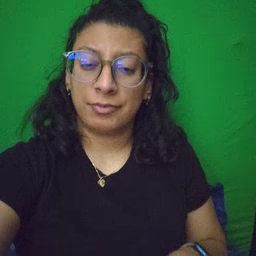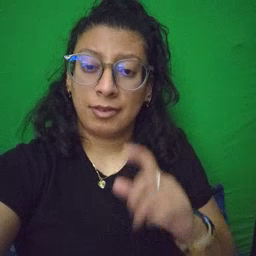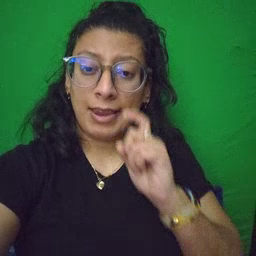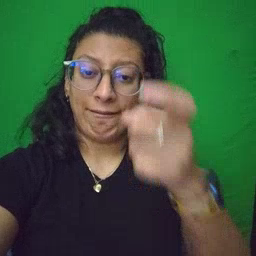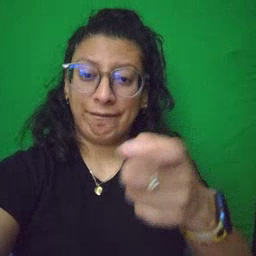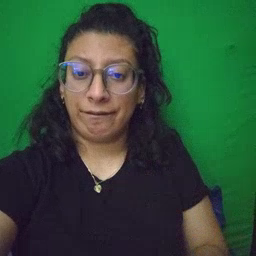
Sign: give